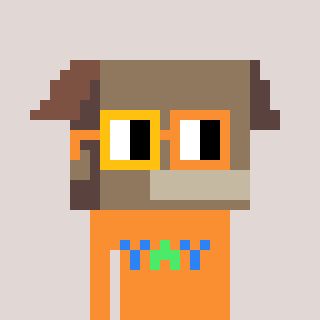
a pixel art character with square yellow and orange glasses, a box-shaped head and a orange-colored body on a warm background